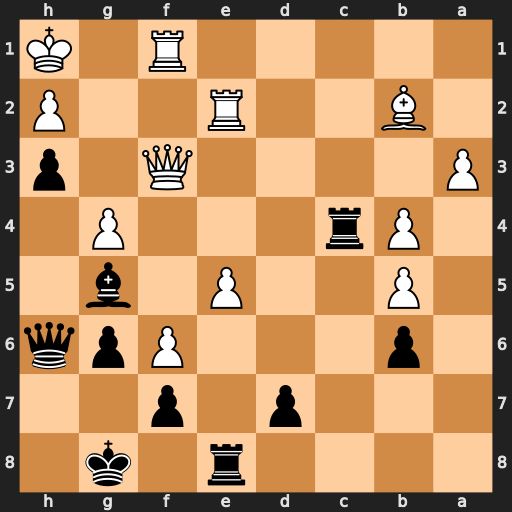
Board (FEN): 4r1k1/3p1p2/1p3Ppq/1P2P1b1/1Pr3P1/P4Q1p/1B2R2P/5R1K
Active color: b
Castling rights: -
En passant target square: -
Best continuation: Rf4 Re4 Rxf3